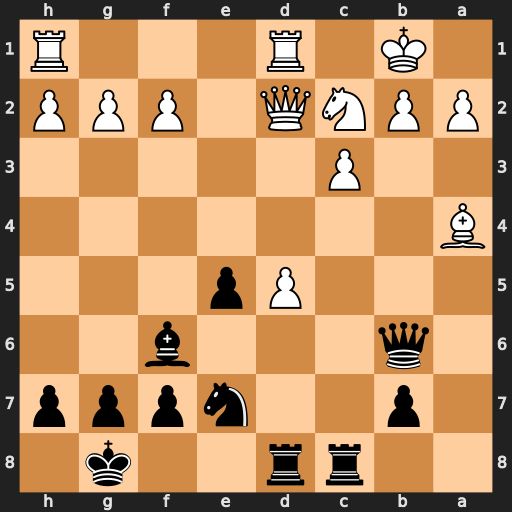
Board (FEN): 2rr2k1/1p2nppp/1q3b2/3Pp3/B7/2P5/PPNQ1PPP/1K1R3R
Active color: b
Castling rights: -
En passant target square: -
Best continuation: Nxd5 Qxd5 Rxd5